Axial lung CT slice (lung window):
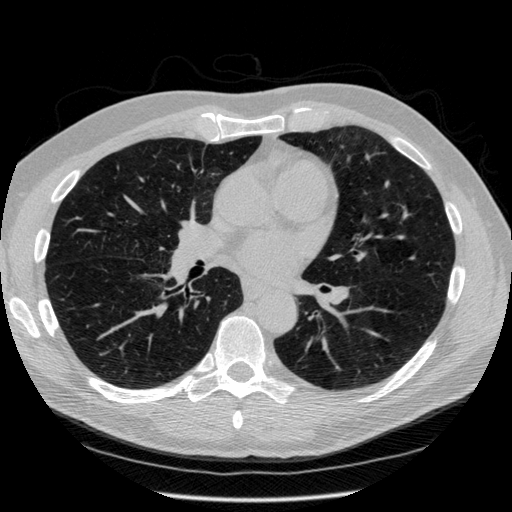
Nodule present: no